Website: lowes
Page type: customer-info-address
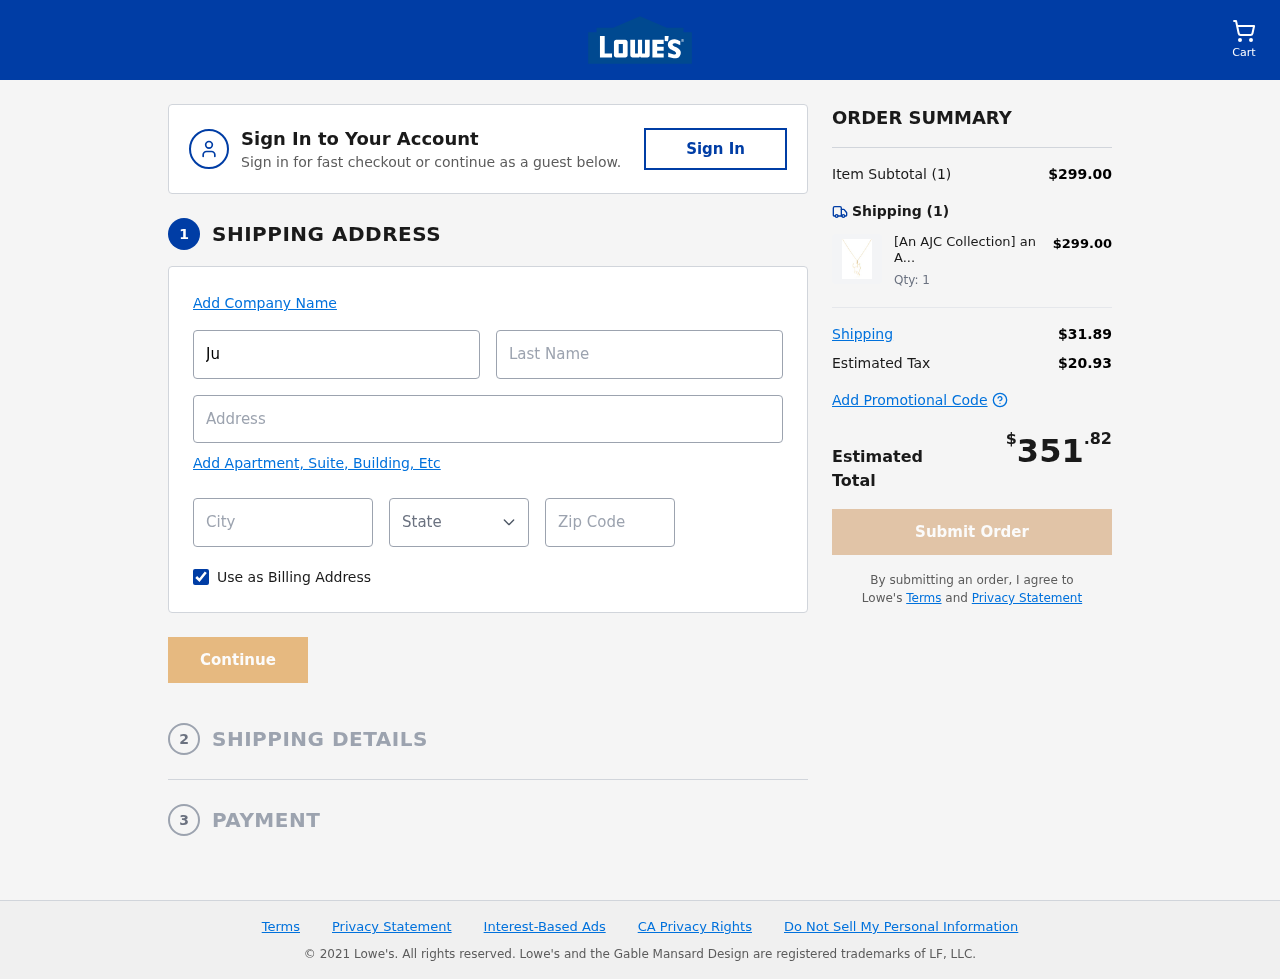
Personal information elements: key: PII_CITY
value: North Jose
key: PII_FIRSTNAME
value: Julie
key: PII_LASTNAME
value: Hanson
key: PII_POSTCODE
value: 17080
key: PII_STATE_ABBR
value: AL
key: PII_STREET
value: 4790 Adkins View
Product elements: key: PRODUCT1_NAME
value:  [An AJC Collection] an AJC Collection K10 iero-go-rudonekotya-munekkuresu 5431 – 0287 – 0015 – 0000
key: PRODUCT1_PRICE
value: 299
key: PRODUCT1_QUANTITY
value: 1
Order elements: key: ORDER_NUM_ITEMS
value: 1
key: ORDER_SUBTOTAL
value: $299.00
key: ORDER_NUM_ITEMS2
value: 1
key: ORDER_SHIPPING_COST
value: $31.89
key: ORDER_TAX
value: $20.93
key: ORDER_TOTAL
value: $351.82